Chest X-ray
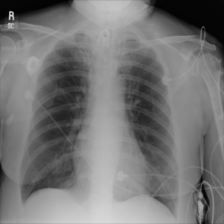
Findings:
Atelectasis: negative
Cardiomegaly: negative
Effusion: negative
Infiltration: negative
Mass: negative
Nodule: negative
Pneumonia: negative
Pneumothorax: negative
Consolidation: negative
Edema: negative
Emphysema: negative
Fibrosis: negative
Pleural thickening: negative
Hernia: negative